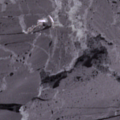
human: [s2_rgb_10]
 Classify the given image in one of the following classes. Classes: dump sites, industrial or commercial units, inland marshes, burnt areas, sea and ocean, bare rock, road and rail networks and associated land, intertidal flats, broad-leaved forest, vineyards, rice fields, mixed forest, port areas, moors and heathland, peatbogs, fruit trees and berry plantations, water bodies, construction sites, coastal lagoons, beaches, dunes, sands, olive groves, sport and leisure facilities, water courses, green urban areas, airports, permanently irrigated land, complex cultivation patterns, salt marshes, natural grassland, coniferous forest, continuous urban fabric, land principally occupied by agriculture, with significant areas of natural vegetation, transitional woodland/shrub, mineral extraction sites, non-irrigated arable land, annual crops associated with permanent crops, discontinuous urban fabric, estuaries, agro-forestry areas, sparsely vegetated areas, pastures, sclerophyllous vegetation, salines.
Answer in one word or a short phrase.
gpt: sea and ocean